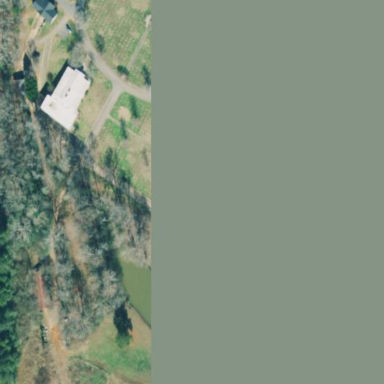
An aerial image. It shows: Cemetery.